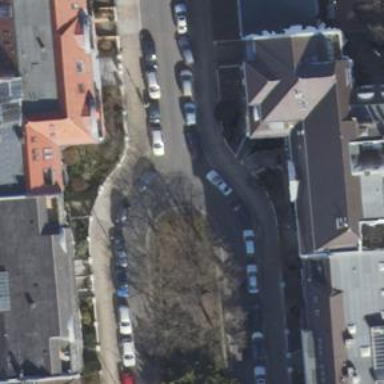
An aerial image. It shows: Residential road with asphalt surface. There is on-street parking available on the right side in parallel manner.